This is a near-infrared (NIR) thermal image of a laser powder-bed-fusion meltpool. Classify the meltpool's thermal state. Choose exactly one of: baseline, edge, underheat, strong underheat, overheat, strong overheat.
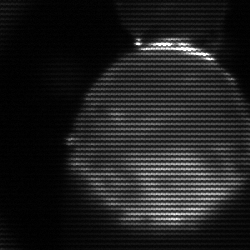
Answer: edge